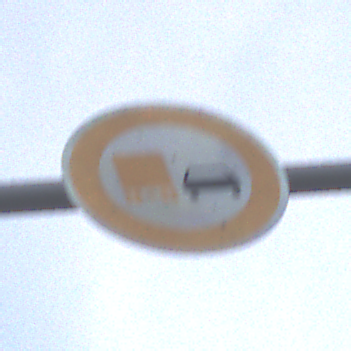
Verkehrszeichen: UeberholverbotKraftfahrzeuge
Umgebung: Outdoor, Urban
Tageszeit: SunriseSunset
Wetter: PartlyCloudy
Licht: Natural
Jahreszeit: NotSpecified
Kontrast: LowContrast